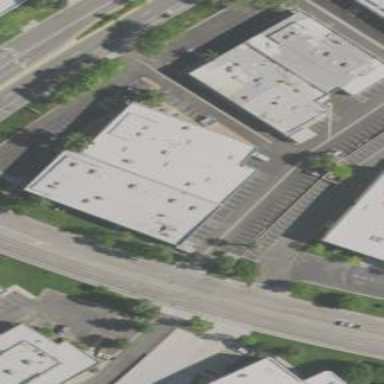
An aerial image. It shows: Warehouse building.